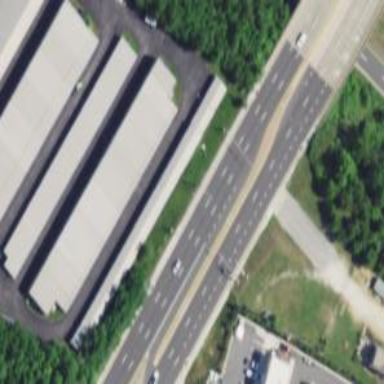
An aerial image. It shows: Asphalt trunk highway.